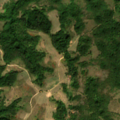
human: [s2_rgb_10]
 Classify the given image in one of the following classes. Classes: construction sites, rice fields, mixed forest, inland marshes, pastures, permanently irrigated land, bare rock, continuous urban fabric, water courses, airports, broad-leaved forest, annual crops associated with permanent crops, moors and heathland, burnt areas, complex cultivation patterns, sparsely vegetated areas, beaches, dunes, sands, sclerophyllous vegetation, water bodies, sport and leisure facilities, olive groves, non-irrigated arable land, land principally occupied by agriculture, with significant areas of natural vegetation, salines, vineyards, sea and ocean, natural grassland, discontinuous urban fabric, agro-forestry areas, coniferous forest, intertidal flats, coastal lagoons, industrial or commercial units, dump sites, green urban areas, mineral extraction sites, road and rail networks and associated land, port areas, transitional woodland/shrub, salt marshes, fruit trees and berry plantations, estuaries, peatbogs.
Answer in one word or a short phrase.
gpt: land principally occupied by agriculture, with significant areas of natural vegetation, broad-leaved forest, transitional woodland/shrub